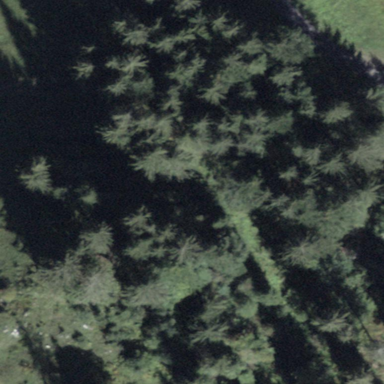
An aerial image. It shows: Forest area.